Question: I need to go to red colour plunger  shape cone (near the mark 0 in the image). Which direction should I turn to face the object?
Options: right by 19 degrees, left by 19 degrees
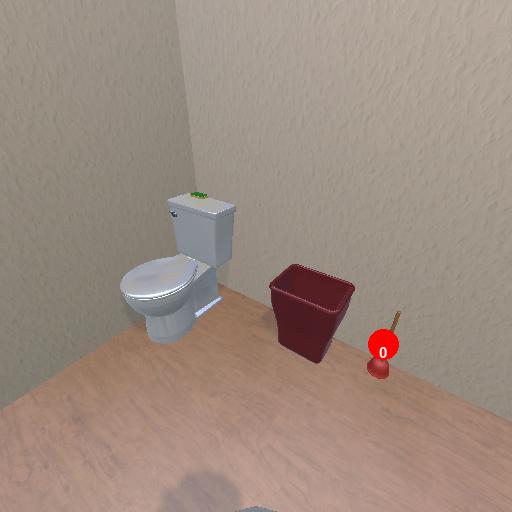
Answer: right by 19 degrees